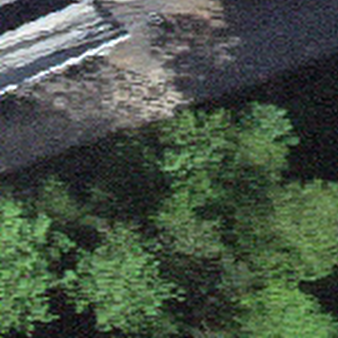
Label: other